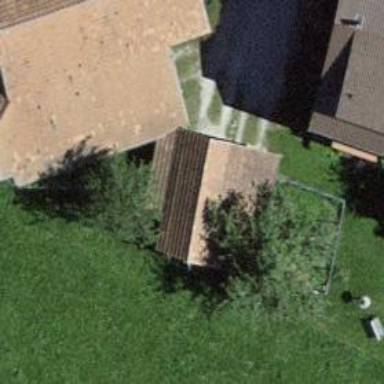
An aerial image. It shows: Garage building.